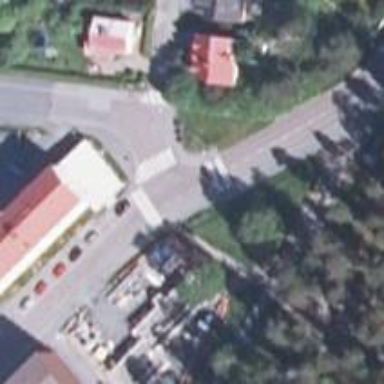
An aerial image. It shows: Road with "give way" sign.